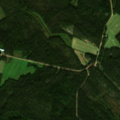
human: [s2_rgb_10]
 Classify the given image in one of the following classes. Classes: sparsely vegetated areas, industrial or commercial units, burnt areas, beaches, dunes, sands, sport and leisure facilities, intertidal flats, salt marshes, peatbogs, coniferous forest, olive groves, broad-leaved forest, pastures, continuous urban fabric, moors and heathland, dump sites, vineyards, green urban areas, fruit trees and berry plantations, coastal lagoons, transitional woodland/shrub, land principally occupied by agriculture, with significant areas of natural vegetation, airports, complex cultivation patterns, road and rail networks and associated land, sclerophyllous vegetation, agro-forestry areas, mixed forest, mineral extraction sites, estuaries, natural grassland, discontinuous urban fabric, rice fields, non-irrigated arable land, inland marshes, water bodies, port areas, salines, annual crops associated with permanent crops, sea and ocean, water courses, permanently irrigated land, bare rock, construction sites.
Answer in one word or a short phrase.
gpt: land principally occupied by agriculture, with significant areas of natural vegetation, coniferous forest